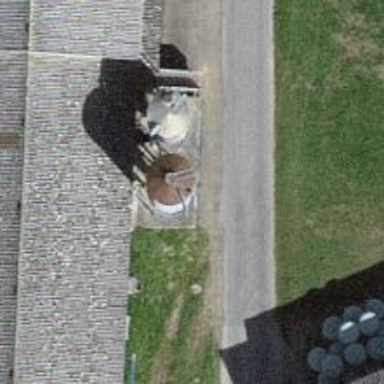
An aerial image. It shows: Silo.